Question: I want to create label with the background color like in the bottom panel of iOS7-8, something like this:

Or create a view and inside of it put label. How can I achieve this result?
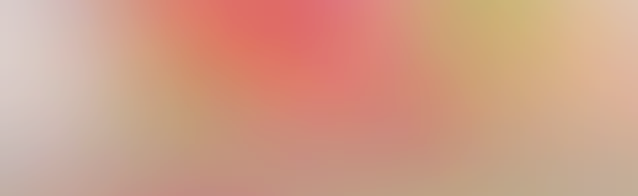
Answer: You can use blureffect
For example
'''
let blurEffect = UIBlurEffect(style: UIBlurEffectStyle.Light)
let bluredEffectView = UIVisualEffectView(effect: blurEffect)
bluredEffectView.frame = CGRectMake(100, 100, 200, 200)
self.imageview.addSubview(bluredEffectView)
'''
Screen shot